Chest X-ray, AP view. Patient: 62 years old, sex M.
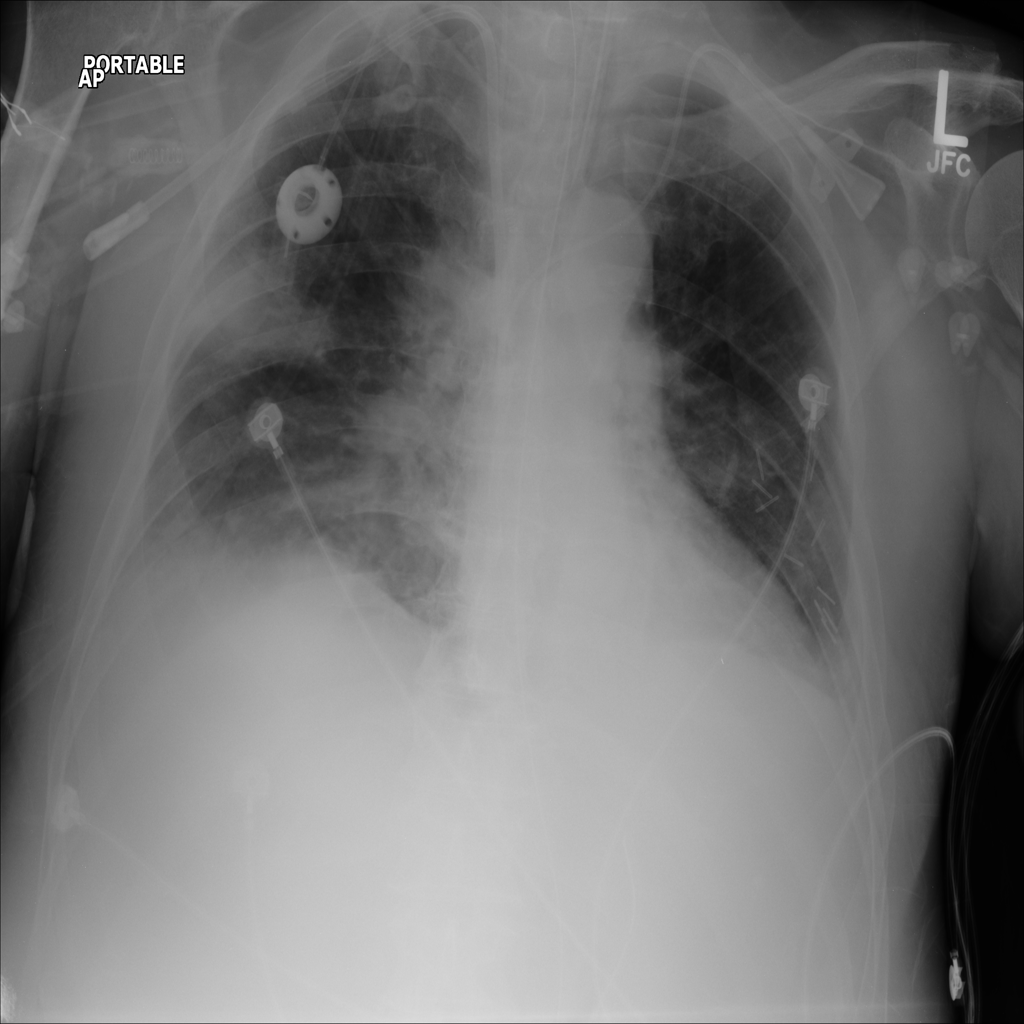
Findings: Effusion